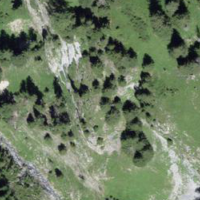
EUNIS habitat code: 43
Species observed at this site:
Gymnadenia conopsea